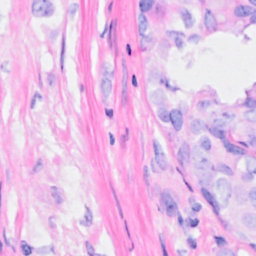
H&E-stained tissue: Breast